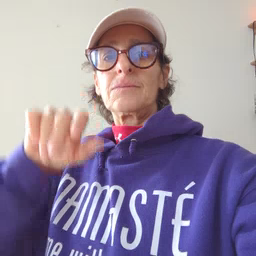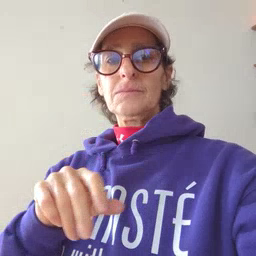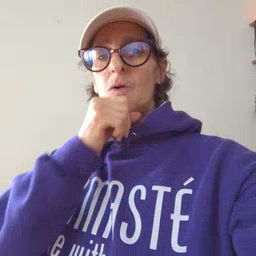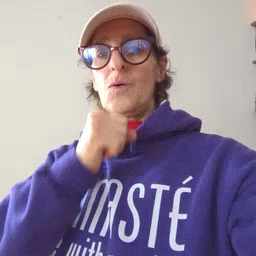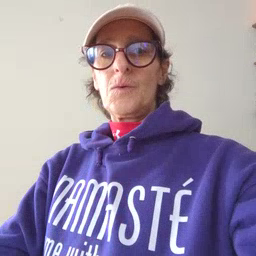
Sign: old